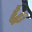
Label: 6